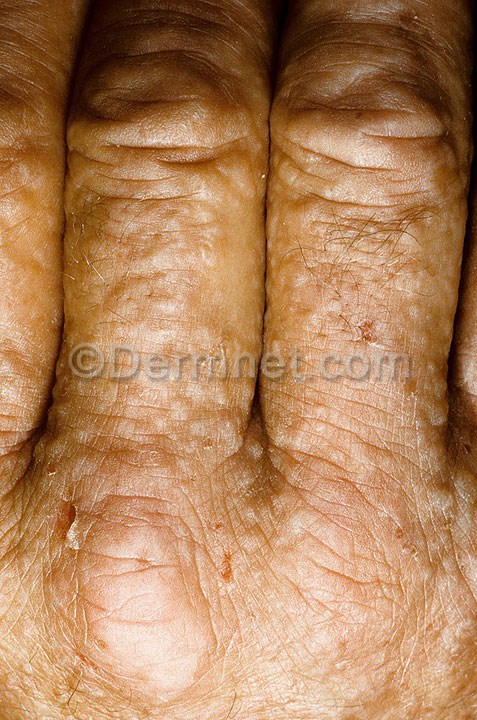
Disease: Tinea Ringworm Candidiasis and other Fungal Infections